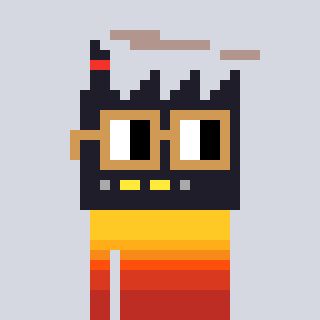
a pixel art character with square brown glasses, a factory-shaped head and a magenta-colored body on a cool background